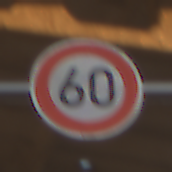
Verkehrszeichen: Geschwindigkeit60
Umgebung: Roofed, Suburban
Tageszeit: SunriseSunset
Wetter: Clear
Licht: Natural
Jahreszeit: NotSpecified
Kontrast: MediumContrast